Interaction volume radius: 5 \u00c5
Interaction volume height: 35 \u00c5
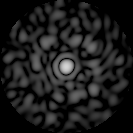
Disorder parameter: 0.8532